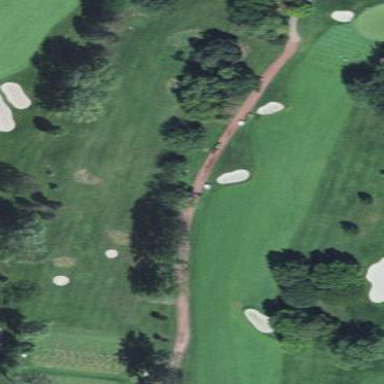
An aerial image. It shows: Grassy area designated as driving range for golf.